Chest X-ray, PA view. Patient: 51 years old, sex M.
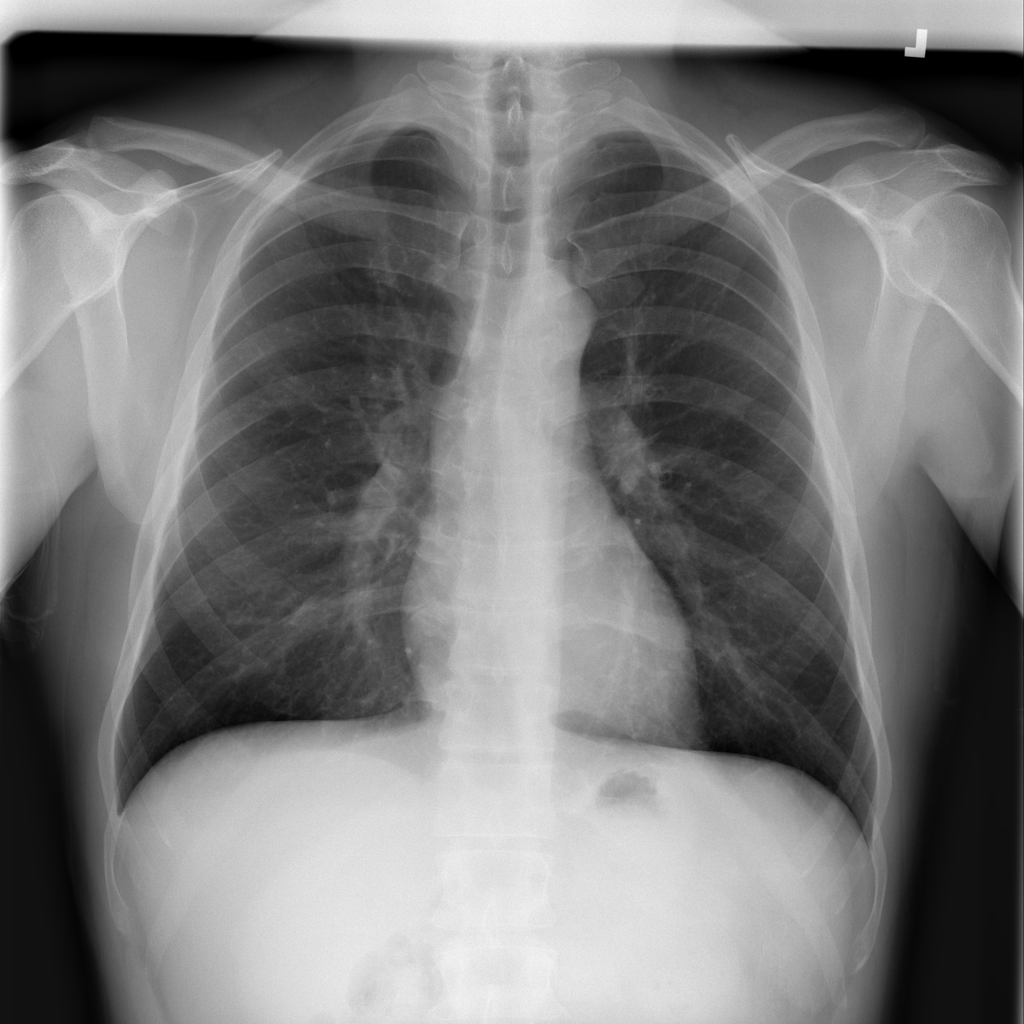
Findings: No Finding